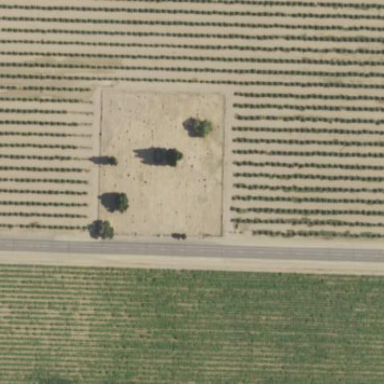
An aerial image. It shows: Cemetery.